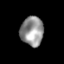
Tissue: lung
Cell type: Endothelial cells
Senescence score: 0.553
Nuclear area (px): 658
Mean DAPI intensity: 147.471